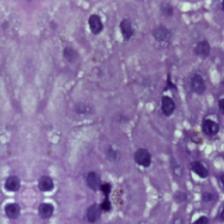
Diagnosis: OSCC